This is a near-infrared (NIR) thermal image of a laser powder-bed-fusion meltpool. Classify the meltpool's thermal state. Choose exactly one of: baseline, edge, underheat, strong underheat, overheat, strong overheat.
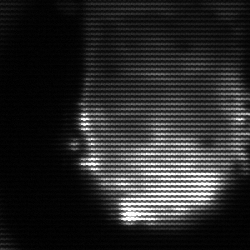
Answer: baseline